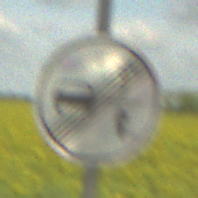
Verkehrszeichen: EndeVerbotUeberholenEinspurigeFahrzeuge
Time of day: Midday
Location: Outdoor (RoadRail)
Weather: PartlyCloudy
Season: NotSpecified
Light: Natural